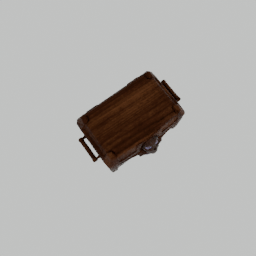
Label: decoration